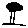
Label: tree